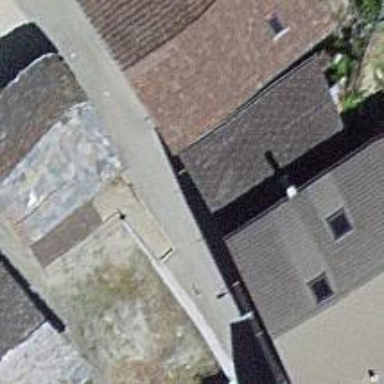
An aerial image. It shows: Retaining wall.